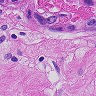
Metastatic tissue present: yes